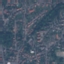
Label: Residential